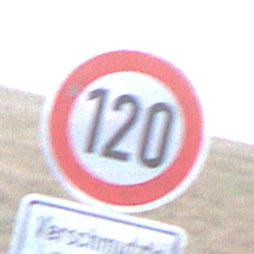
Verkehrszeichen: Geschwindigkeit120
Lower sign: HinweiseAufGefahrenDurchVerbaleAngabe4
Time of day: SunriseSunset
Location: Outdoor (Nature)
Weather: Overcast
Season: NotSpecified
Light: Natural